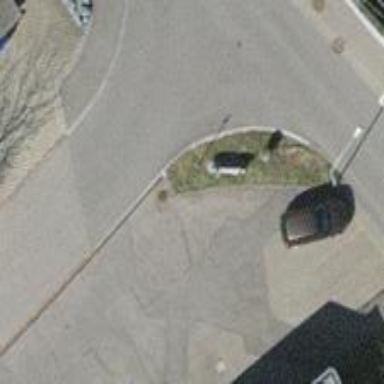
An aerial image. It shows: Brown bench in the vicinity.